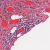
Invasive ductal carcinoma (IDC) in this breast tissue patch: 1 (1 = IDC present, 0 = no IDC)